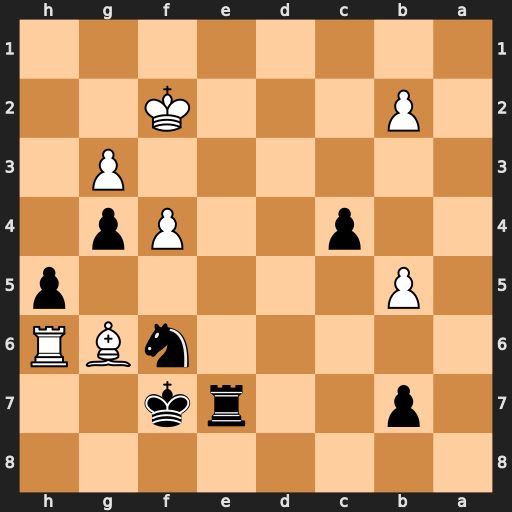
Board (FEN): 8/1p2rk2/5nBR/1P5p/2p2Pp1/6P1/1P3K2/8
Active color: b
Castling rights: -
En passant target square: -
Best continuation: Kg7 Rxh5 Kxg6